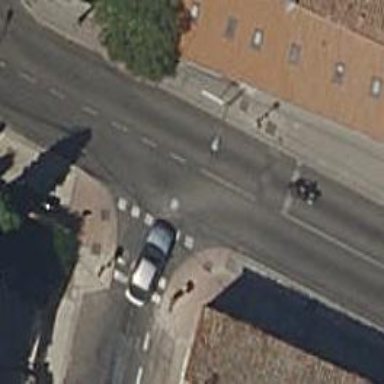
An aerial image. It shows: Road with traffic signals.